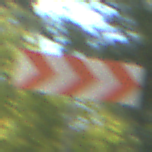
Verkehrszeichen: RichtungstafelnInKurvenGrossLinks
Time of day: MorningAfternoon
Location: Outdoor (Nature)
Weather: PartlyCloudy
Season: NotSpecified
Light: Natural